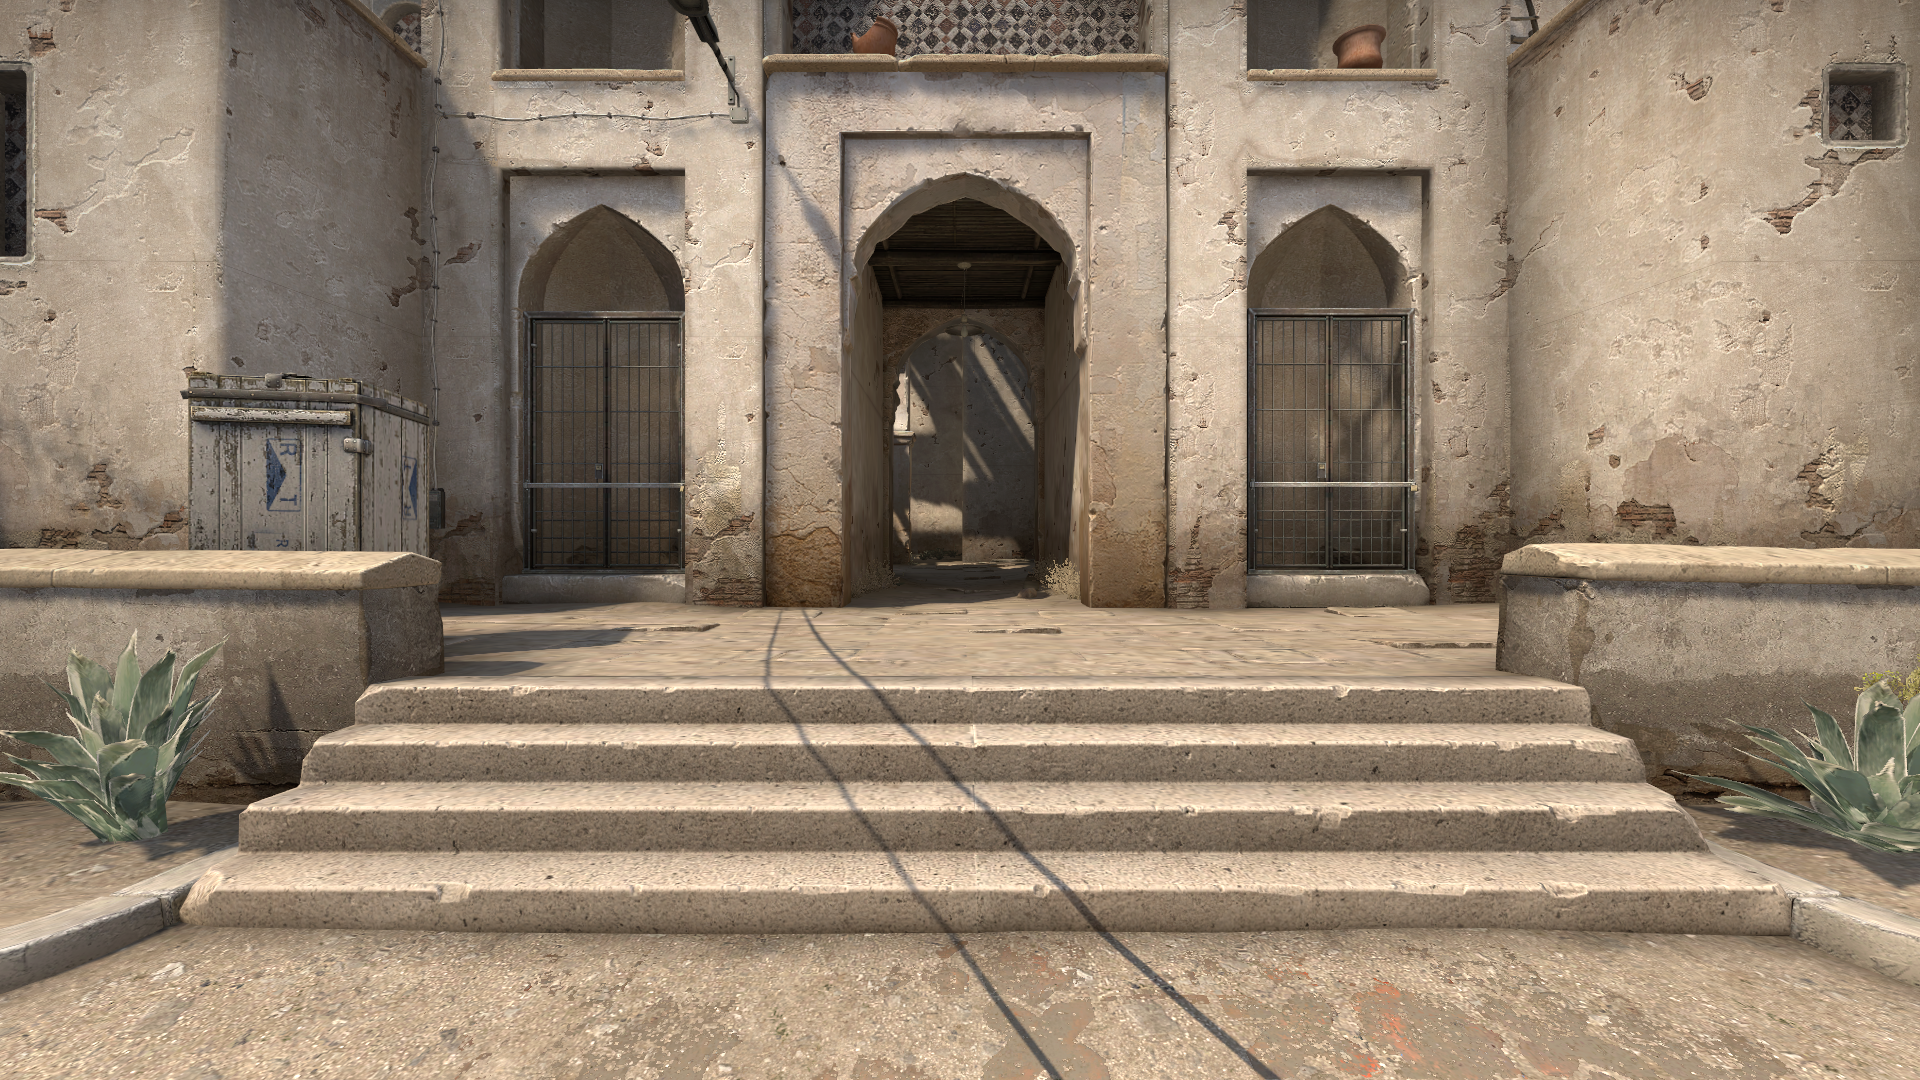
Map: de_dust2